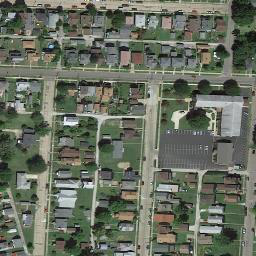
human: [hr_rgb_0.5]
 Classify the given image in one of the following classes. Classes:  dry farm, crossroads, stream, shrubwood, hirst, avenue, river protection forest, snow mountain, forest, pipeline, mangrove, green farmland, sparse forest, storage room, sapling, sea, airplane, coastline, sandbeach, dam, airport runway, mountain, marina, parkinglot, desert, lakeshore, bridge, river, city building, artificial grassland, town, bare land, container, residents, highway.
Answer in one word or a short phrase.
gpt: town